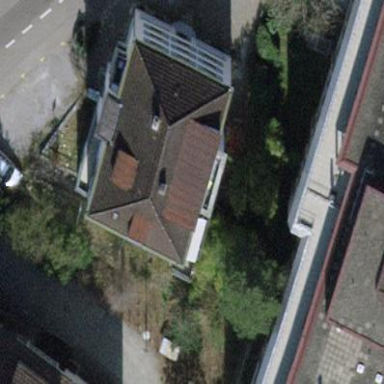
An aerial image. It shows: Building with half-hipped grey roof.